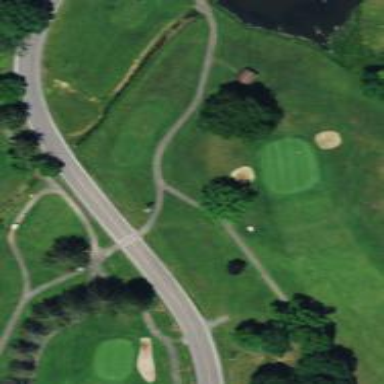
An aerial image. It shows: Path for both road and golf.